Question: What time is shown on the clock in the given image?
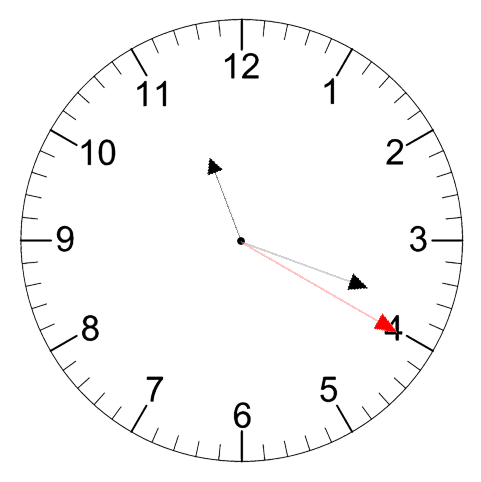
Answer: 11:18:20